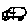
Label: car